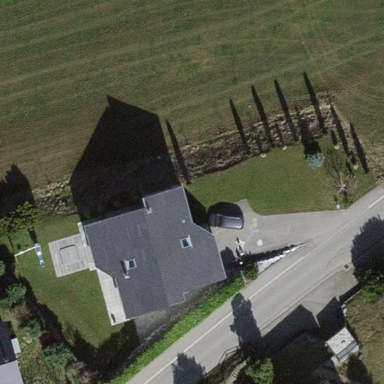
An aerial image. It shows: Detached building.